Current action and preconditions to check: trajectory_clear

Your task: For each precondition in the list above, predict whether it will hold at this action.

Consider the current scene as observed from the mobile robot's camera, and analyze the predicted future states of all dynamic agents (e.g., people, animals, vehicles, or any moving entities) within the NEXT SECOND.

IMPORTANT: Only answer "very likely" if you are absolutely certain—based on strong, clear evidence—that a dynamic agent will violate the precondition in the predicted future state. Do NOT answer "very likely" for unlikely, ambiguous, or low-probability risks.

Ask yourself for each precondition: Is there a high probability, with clear and convincing evidence, that the predicted future states of any dynamic agent will interfere with the predicted future state of the currently executing action within the NEXT SECOND, causing that precondition to fail?

Assess the risk level based on these predictions. Use "likely" or "very likely" if motions create a clear risk of interference.

Use "neutral" or "improbable" if agents are nearby but their predicted paths are clearly diverging or non-conflicting.

Failure Risk Categories: "very improbable", "improbable", "neutral", "likely", "very likely"

Answer Format: Output ONLY the probability_of_failure value from these categories: "very improbable", "improbable", "neutral", "likely", "very likely"

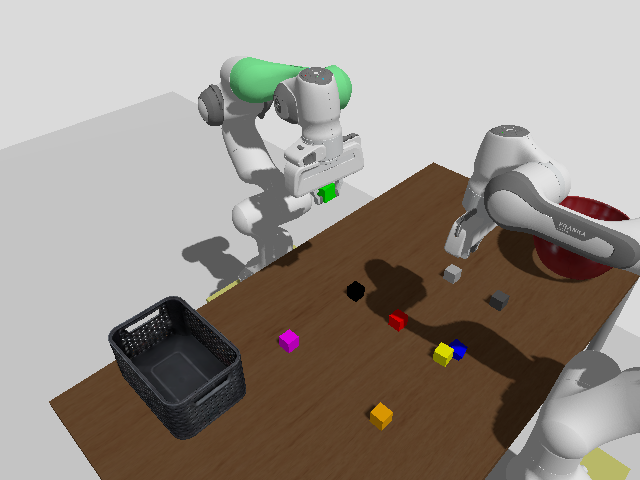

Answer: very improbable